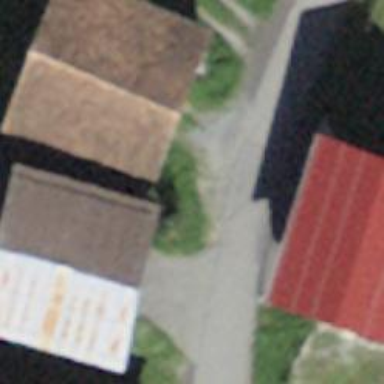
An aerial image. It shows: Barn.